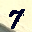
Label: 7